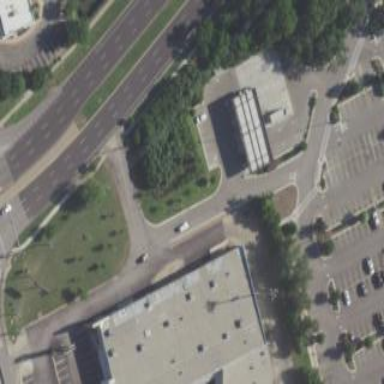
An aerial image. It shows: Retail building.